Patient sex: M
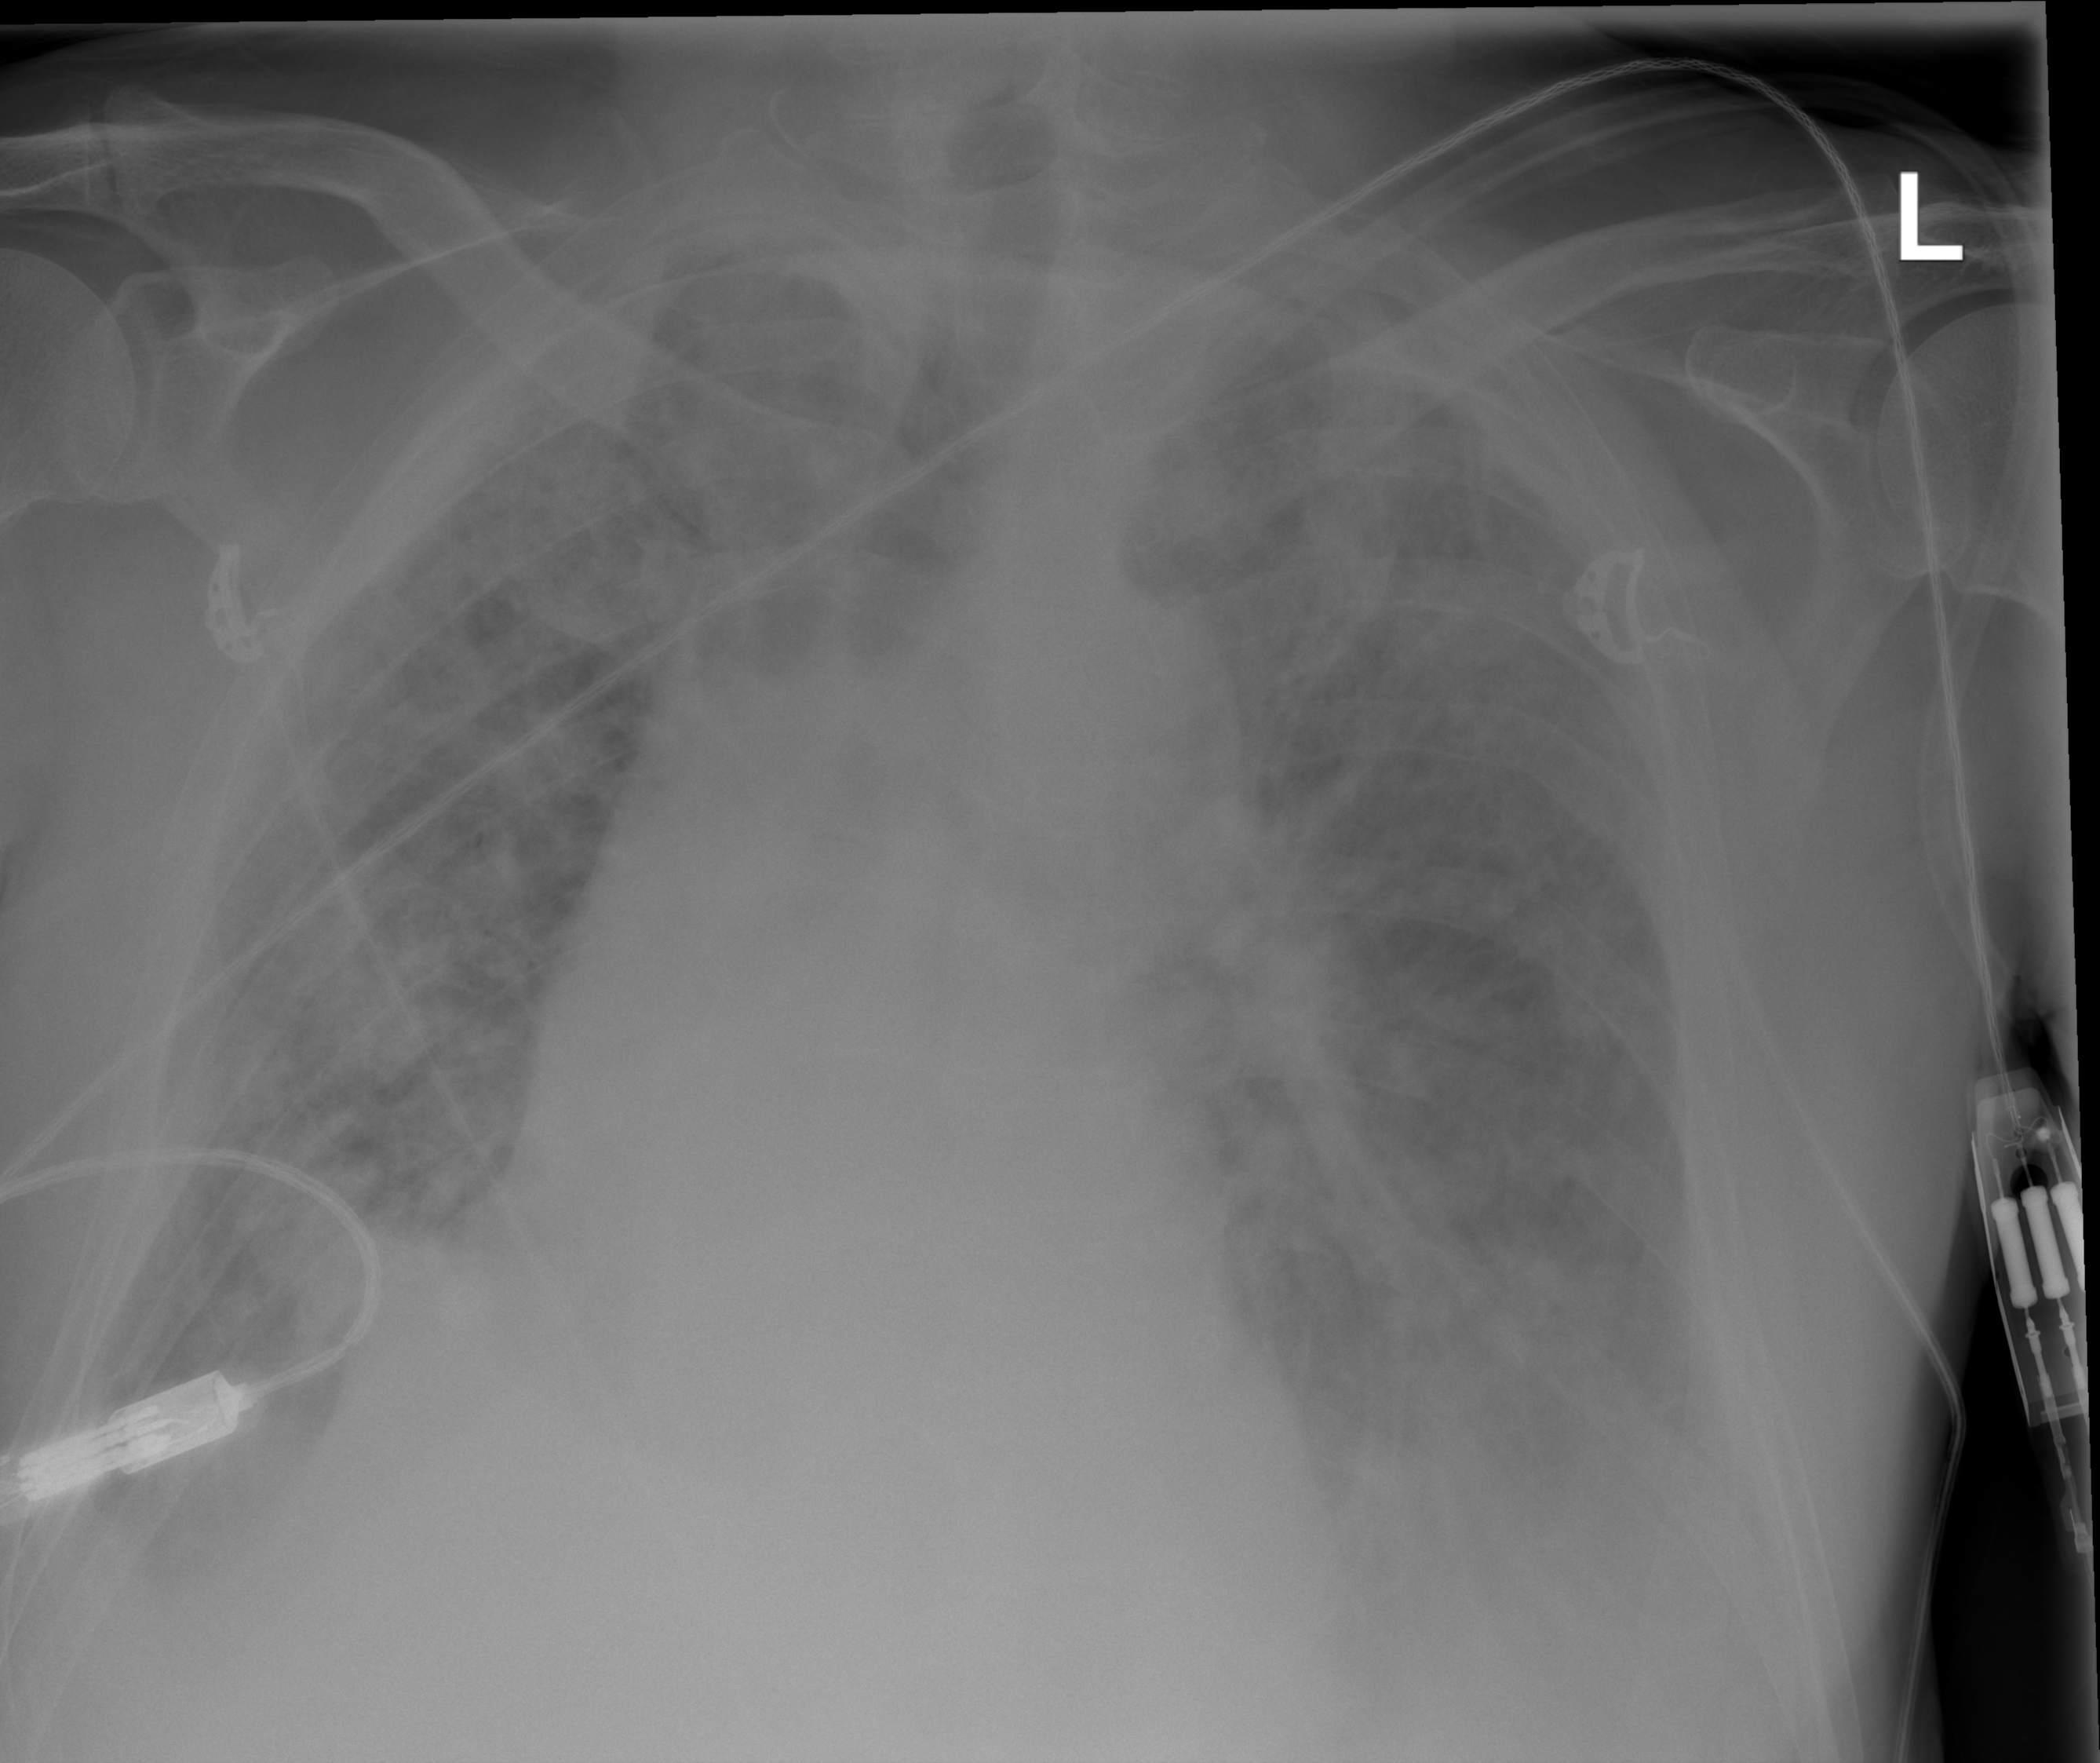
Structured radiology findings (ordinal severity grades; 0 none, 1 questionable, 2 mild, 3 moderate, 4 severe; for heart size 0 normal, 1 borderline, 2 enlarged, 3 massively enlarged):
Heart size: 2
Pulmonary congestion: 3
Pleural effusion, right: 2
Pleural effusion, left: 3
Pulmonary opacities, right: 3
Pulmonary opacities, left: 3
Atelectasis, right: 3
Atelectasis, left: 3